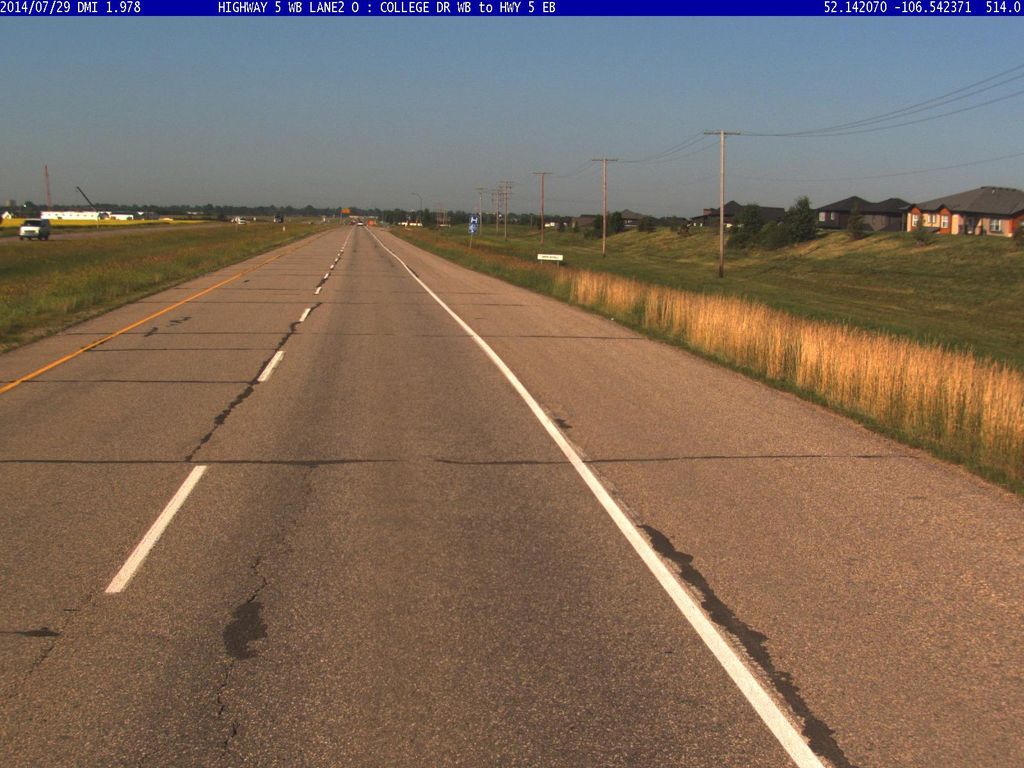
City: saskatoon